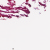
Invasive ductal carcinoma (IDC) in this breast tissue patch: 0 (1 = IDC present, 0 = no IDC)